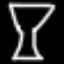
Label: hourglass